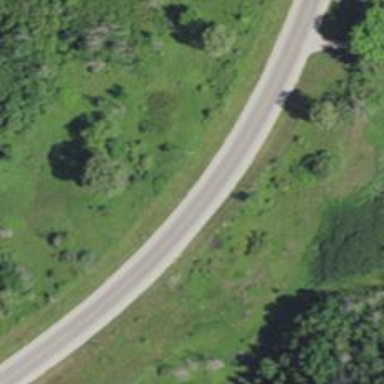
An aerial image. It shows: Asphalt road classified as tertiary.